Field crop: tomato
Growth stage: 2
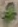
Species: solanum